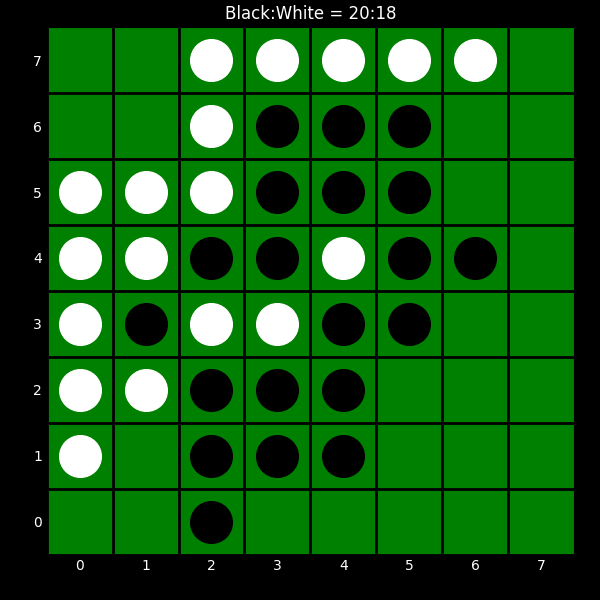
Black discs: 20
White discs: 18